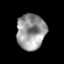
Tissue: prostate
Cell type: T cells
Senescence score: 0.7314
Nuclear area (px): 1000
Mean DAPI intensity: 151.789